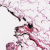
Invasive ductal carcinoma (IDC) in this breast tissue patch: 0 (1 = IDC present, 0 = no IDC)